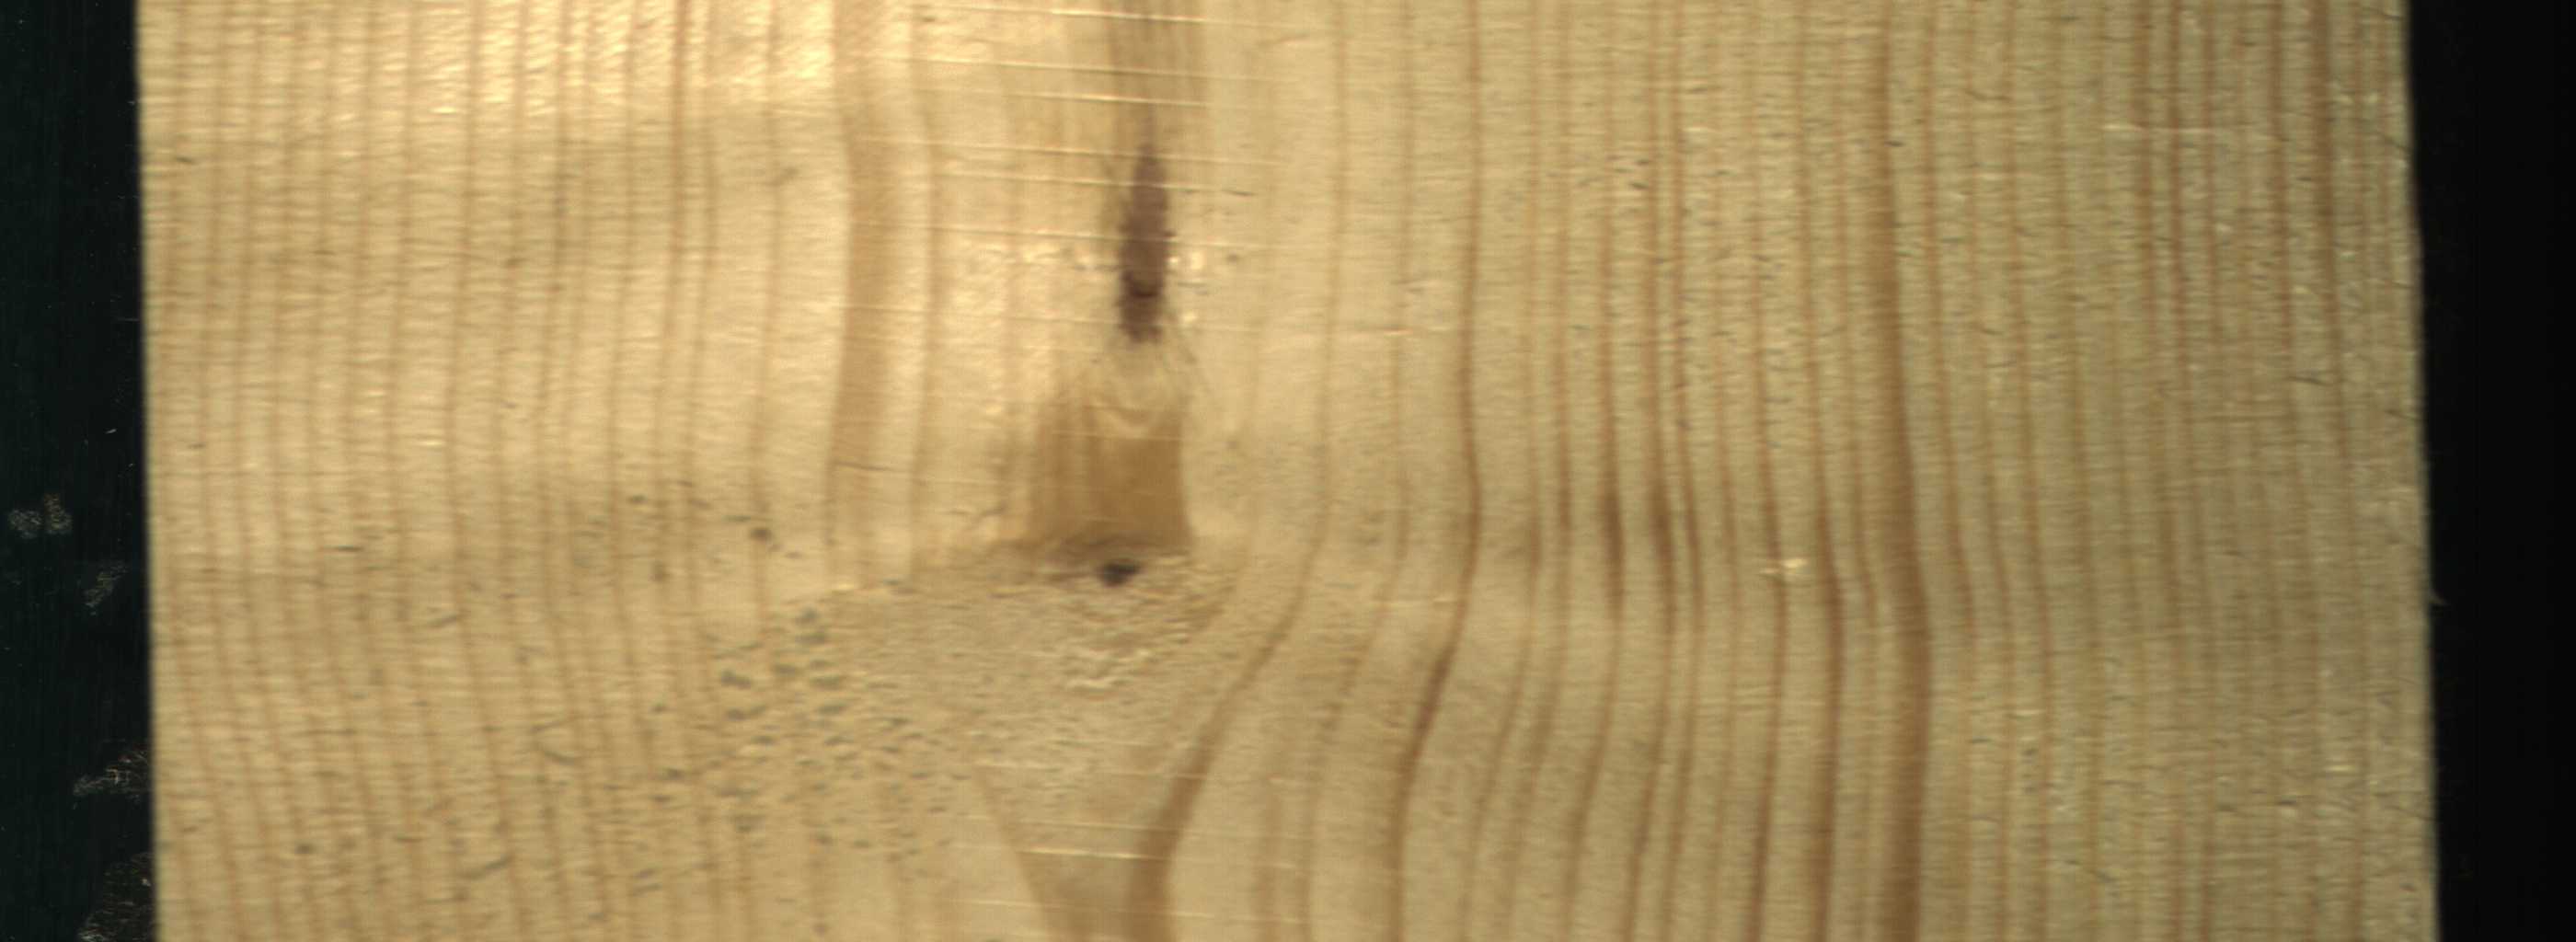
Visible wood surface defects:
Marrow
Live_Knot